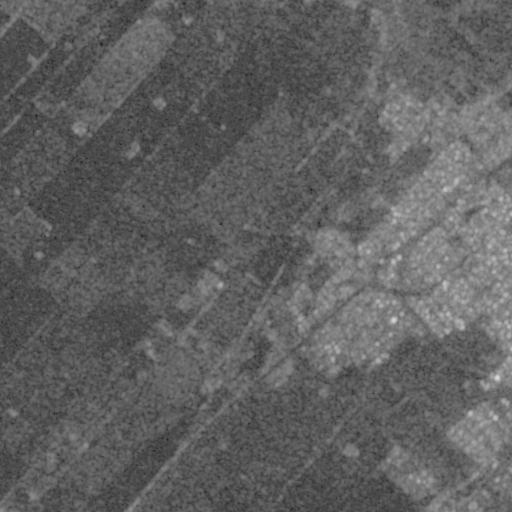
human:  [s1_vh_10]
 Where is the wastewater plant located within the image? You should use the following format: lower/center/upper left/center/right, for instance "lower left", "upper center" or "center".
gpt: The wastewater plant is located in the upper right of the image.
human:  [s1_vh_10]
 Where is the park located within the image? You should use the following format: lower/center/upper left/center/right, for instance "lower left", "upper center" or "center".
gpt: There is no park in the image.

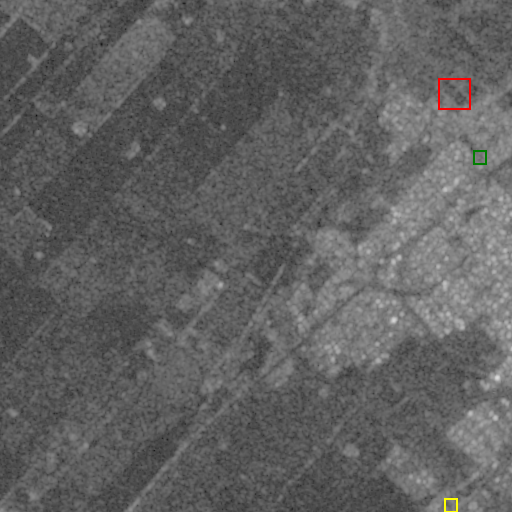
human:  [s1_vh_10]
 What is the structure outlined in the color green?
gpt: The structure outlined in green is a park.
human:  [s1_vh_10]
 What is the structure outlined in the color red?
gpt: The structure outlined in red is a wastewater plant.
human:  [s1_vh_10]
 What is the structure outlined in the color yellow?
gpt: The structure outlined in yellow is a building.
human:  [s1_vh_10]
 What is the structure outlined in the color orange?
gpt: There is no orange outline.